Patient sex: M
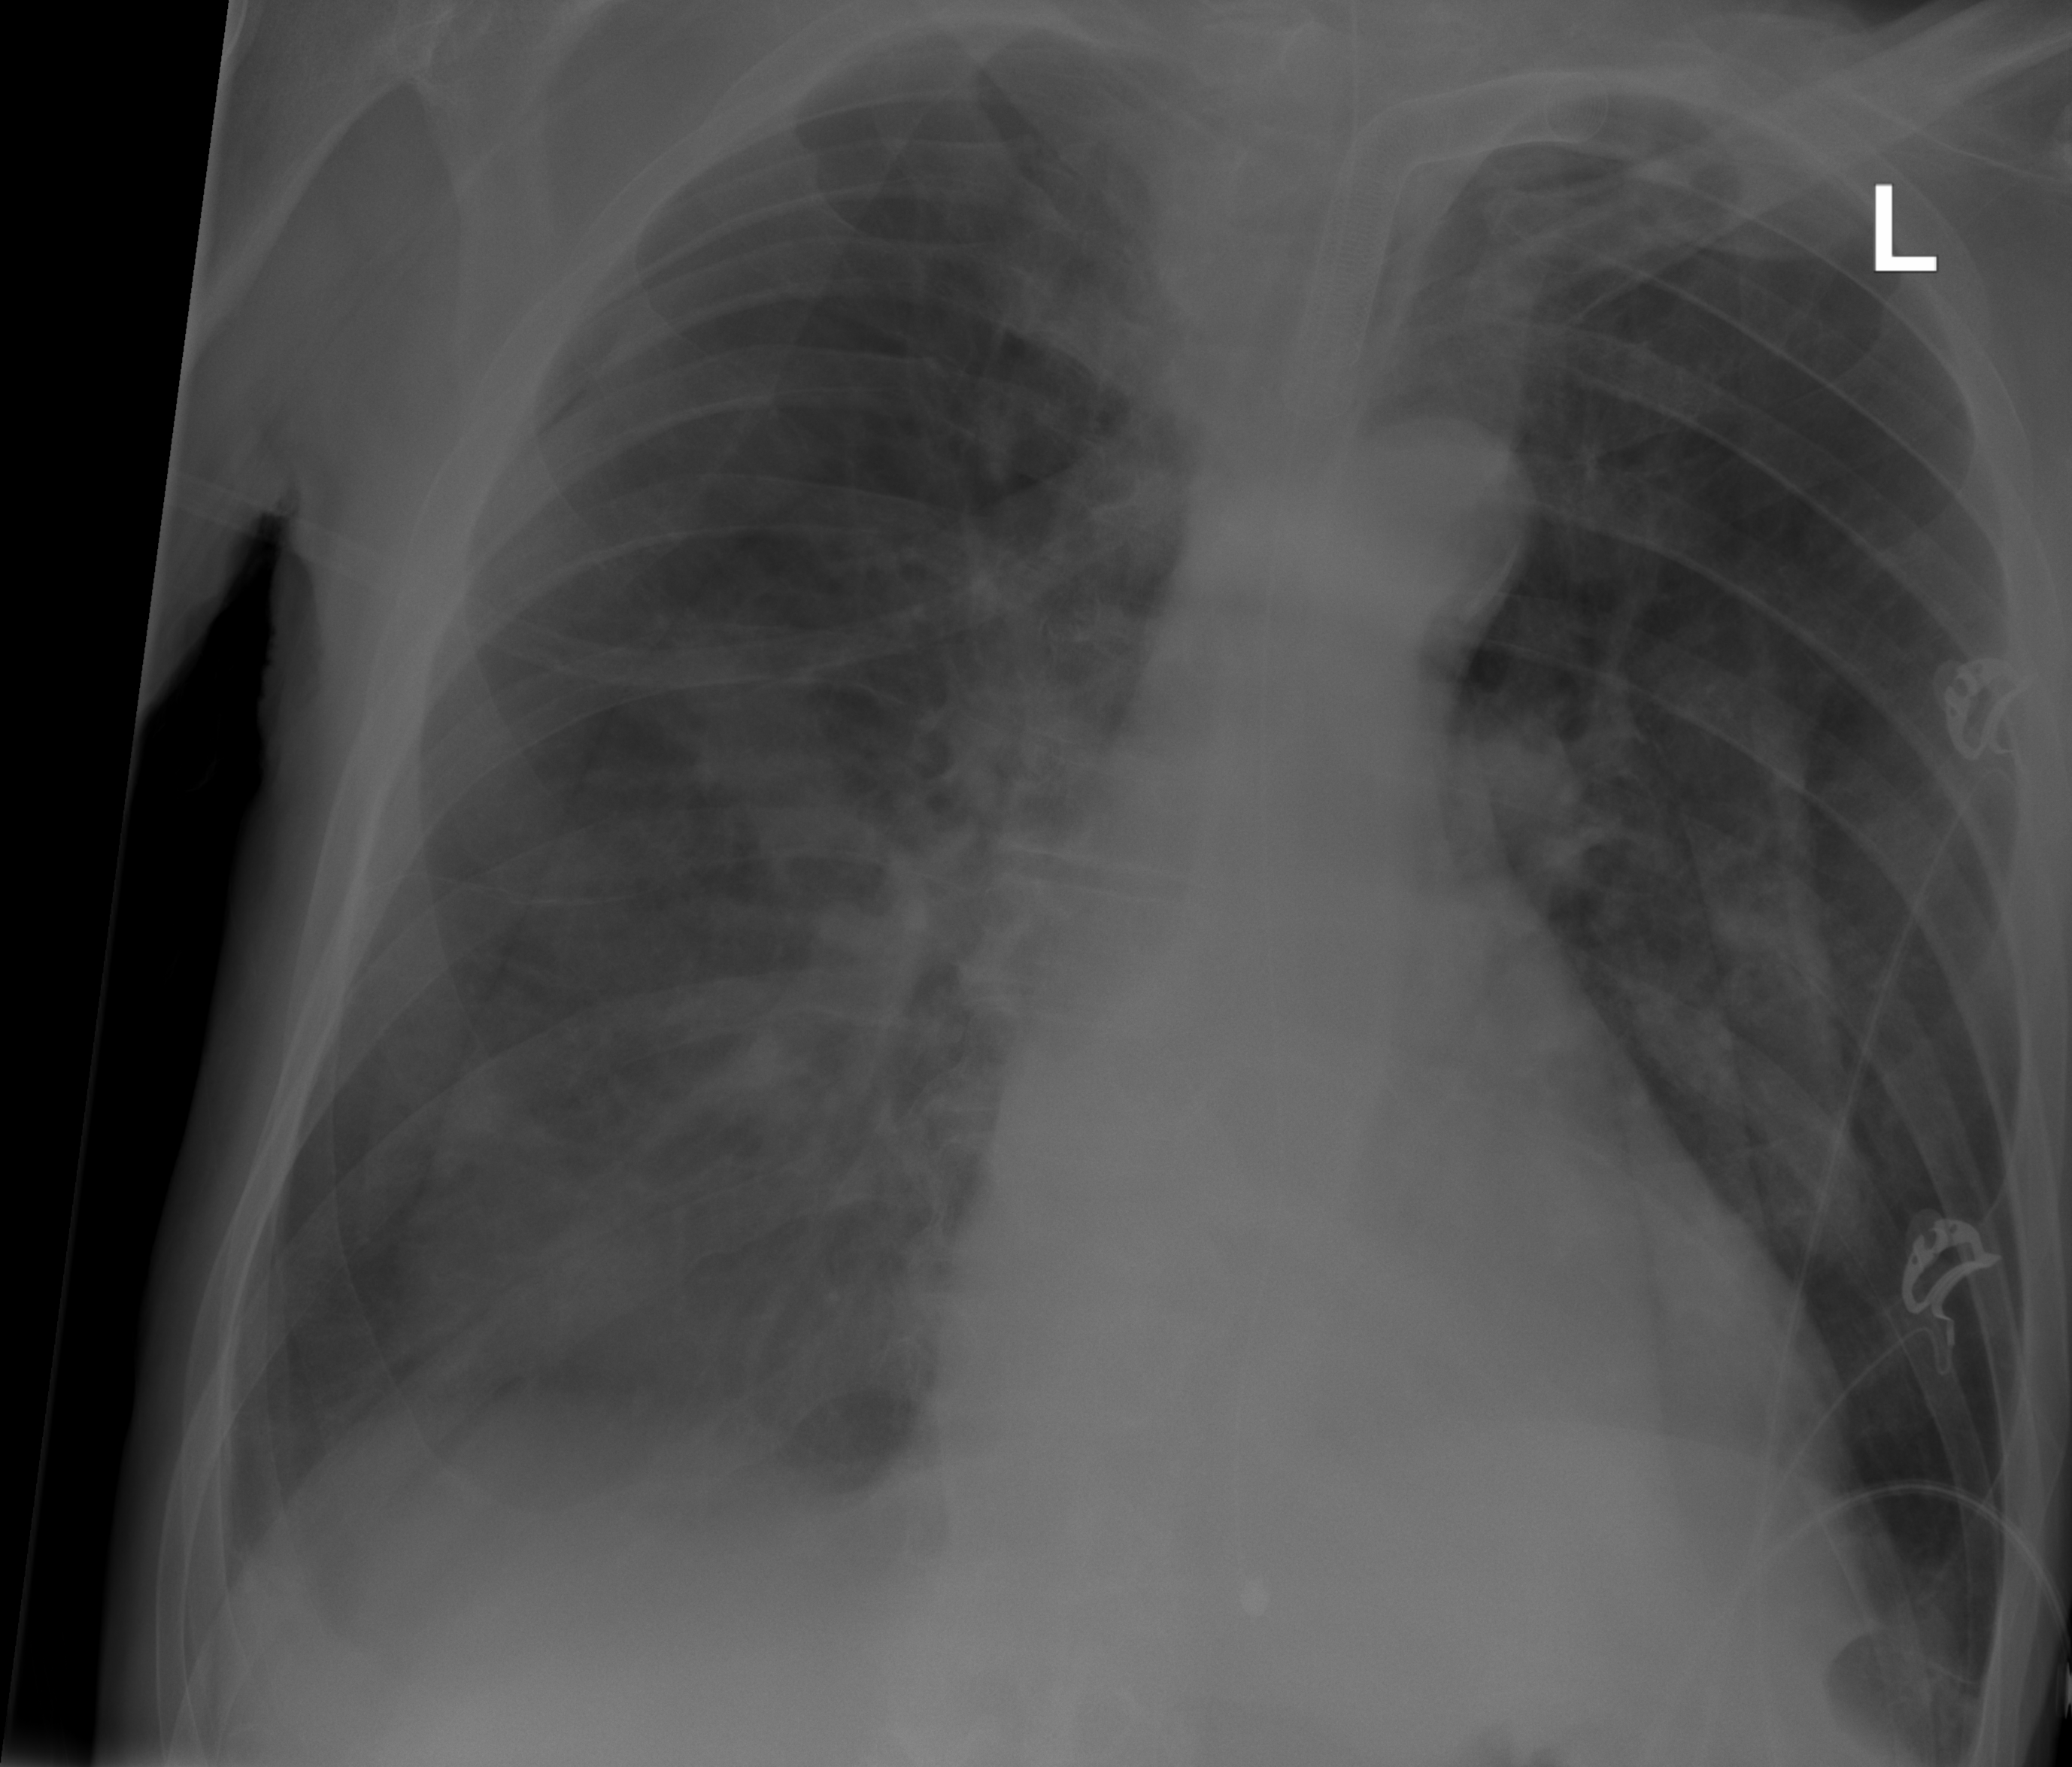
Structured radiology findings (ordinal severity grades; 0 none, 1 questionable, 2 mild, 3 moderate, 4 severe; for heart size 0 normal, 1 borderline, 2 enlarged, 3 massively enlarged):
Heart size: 1
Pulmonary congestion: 0
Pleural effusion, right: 2
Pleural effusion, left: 2
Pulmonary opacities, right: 1
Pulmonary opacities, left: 1
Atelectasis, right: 2
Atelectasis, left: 2